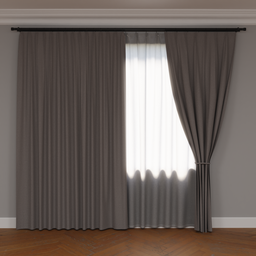
Label: architecture